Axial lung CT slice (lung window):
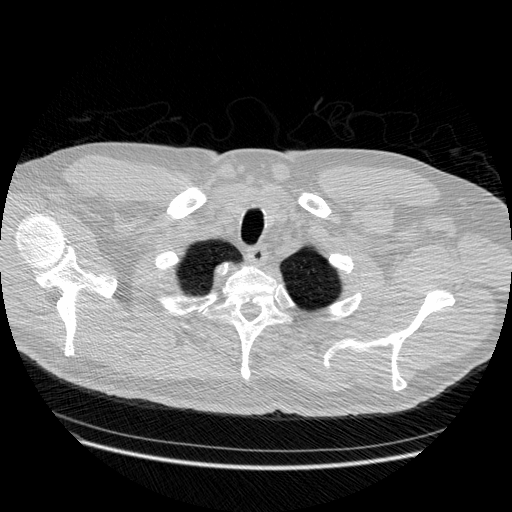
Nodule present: no